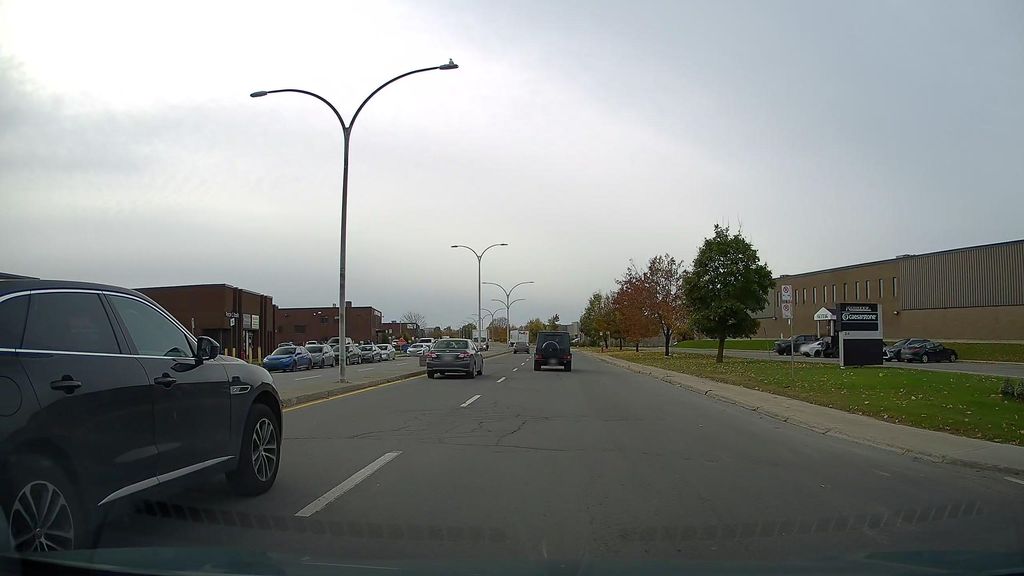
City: montreal